Interaction volume radius: 10 \u00c5
Interaction volume height: 15 \u00c5
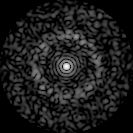
Disorder parameter: 0.8406